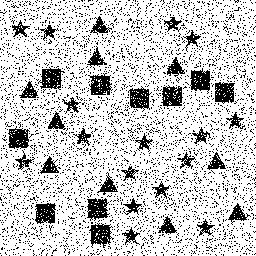
Squares: 10
Triangles: 10
Stars: 16
Total shapes: 36